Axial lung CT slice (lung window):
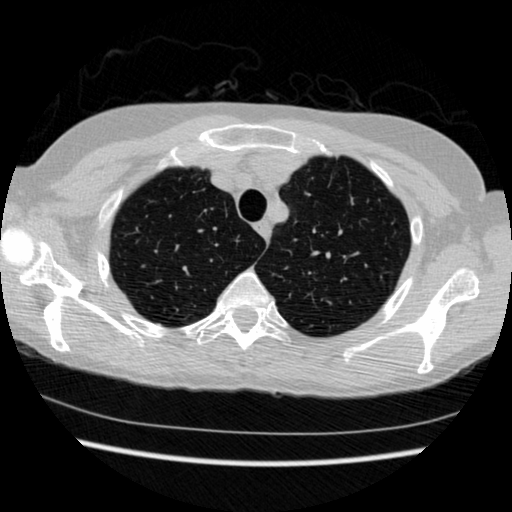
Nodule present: no